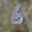
Label: 6